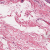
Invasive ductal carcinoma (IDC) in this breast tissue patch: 0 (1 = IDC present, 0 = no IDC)